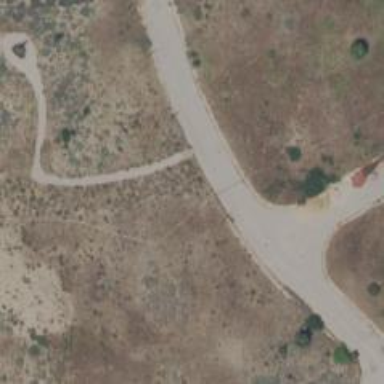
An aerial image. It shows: Path.